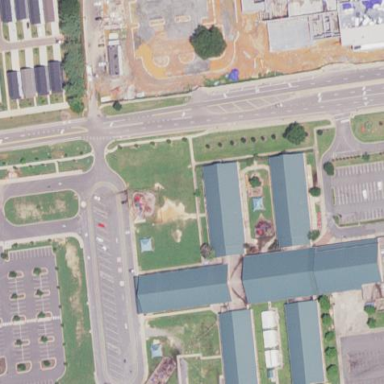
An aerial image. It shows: School.